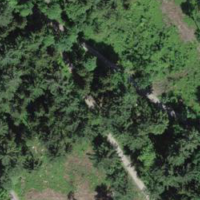
EUNIS habitat code: 43
Species observed at this site:
Lophophanes cristatus
Turdus merula